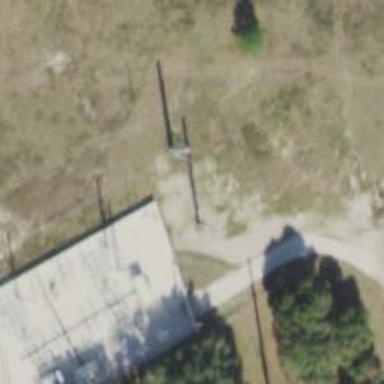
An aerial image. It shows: Power pole.